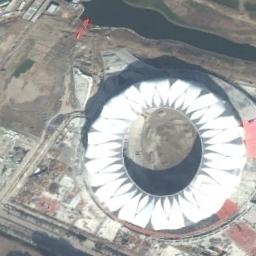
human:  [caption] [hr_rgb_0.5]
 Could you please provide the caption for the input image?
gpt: There are many buildings beside the stadium .

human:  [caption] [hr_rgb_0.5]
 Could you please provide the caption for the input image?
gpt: The circular stadium is built on bare land .

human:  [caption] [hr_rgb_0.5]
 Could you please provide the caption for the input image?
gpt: The stadium is on the bare land next to a river .

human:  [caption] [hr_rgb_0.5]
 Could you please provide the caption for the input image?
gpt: There is a green lawn on one side of this stadium .

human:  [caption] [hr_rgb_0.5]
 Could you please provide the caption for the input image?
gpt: The stadium with a white tops is beside a river .